Question: I need some help with a migration in phpmyadmin
I have 2 Tables with different stucture, I want that it automatically copy the 'NAME ADRESS LONGITUDE AND LATIDUDE' from the [ store ] database to the [ tbl_storefinder_stores ] in the right row, but don't know how to do this.

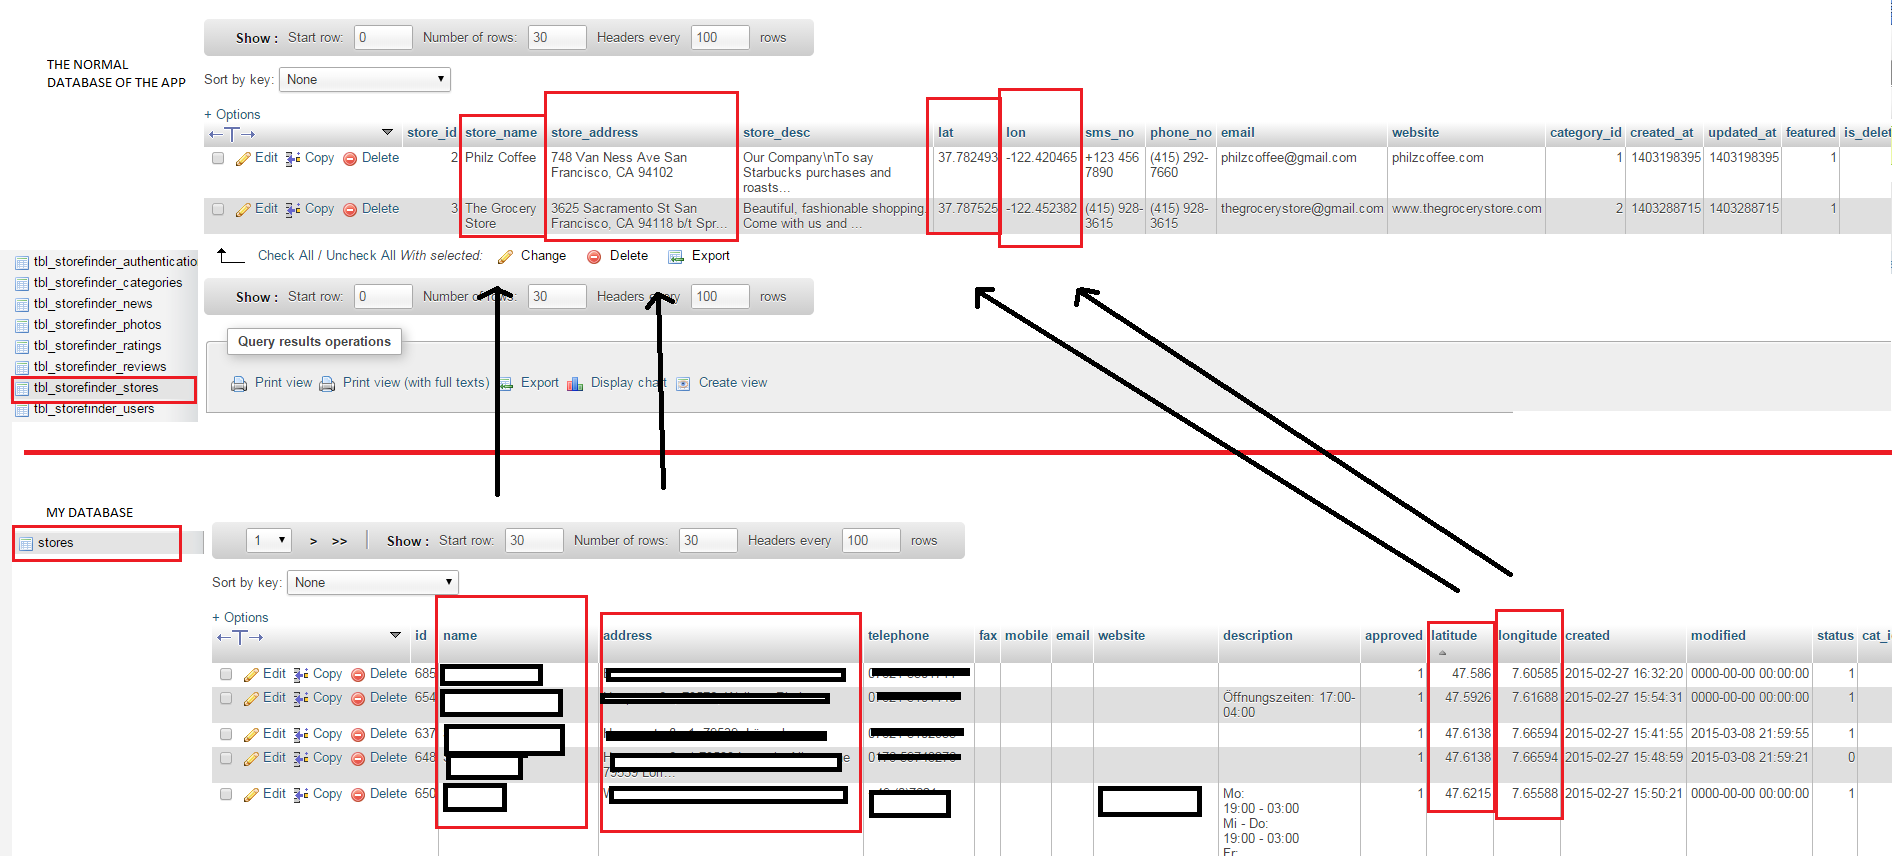
Answer: EDIT: the query you want to be running seems to be get all records from the 'store' table and insert them into tbl_storefinder_stores with the same values like this:
'''
INSERT INTO tbl_storefinder_stores(store_name, store_address, lat, long)
SELECT name, address, latitude, longitude
from stores;
'''
<URL>
'''
INSERT INTO stores(name, address, latitude, longtitude)
VALUES(
SELECT store_name, store_address, lat, long
from tbl_storefinder_stores
);
'''
Or if you want to update the records in stores:'''
UPDATE stores
SET (name, address, latitude, longtitude)
= (select store_name, store_address, lat, long
from tbl_storefinder_stores
where tbl_storefinder_stores.field = stores.field) //field that is the same in both tables and won't change
'''